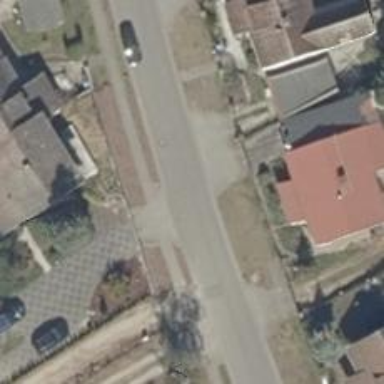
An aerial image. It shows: Residential road with asphalt surface. There is sidewalk on the left side.